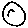
Label: circle